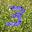
Label: 3